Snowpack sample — Buffalo Mountain, Silverthorne, Colorado, USA (1/25/25, 10:11 AM MST)
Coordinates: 39.6222, -106.1139
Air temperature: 22 °F
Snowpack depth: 110 cm
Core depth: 10 cm
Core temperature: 46.4 °F
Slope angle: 12°, slope face: 102°
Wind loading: high
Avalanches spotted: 0
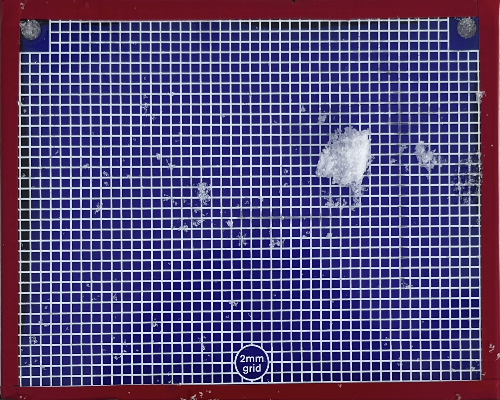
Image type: profile
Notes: No avalanches nearby, collected on the outskirts of a fire break 15 meters from the treeline, on way to Buffalo and Red Mountain